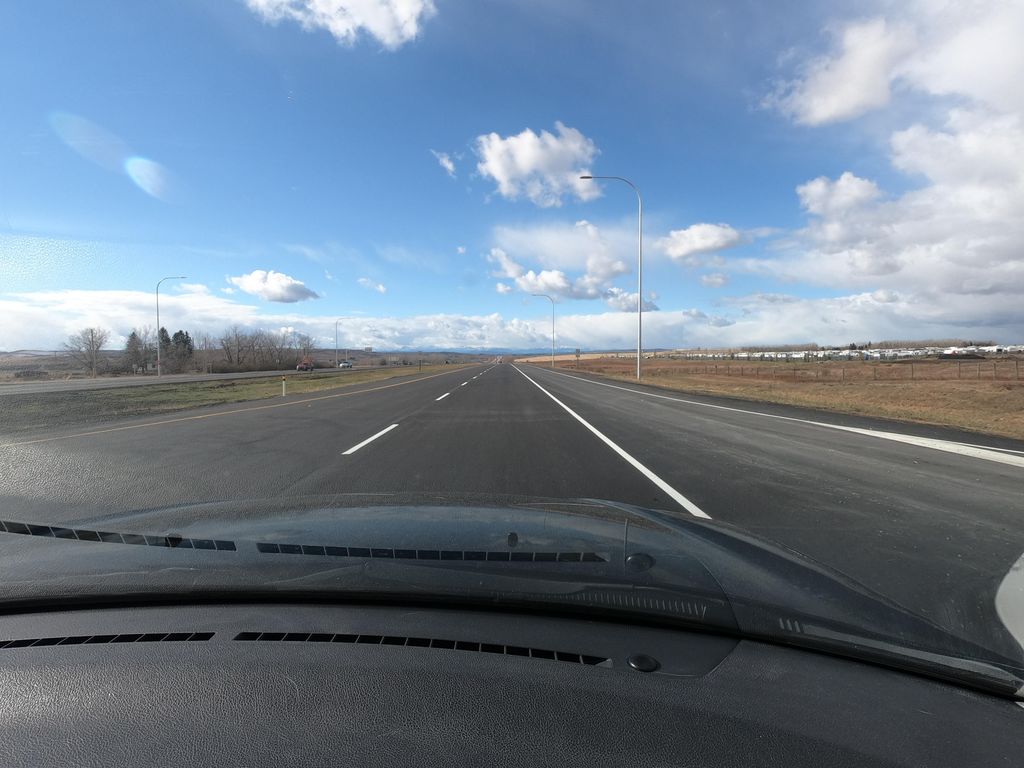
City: calgary